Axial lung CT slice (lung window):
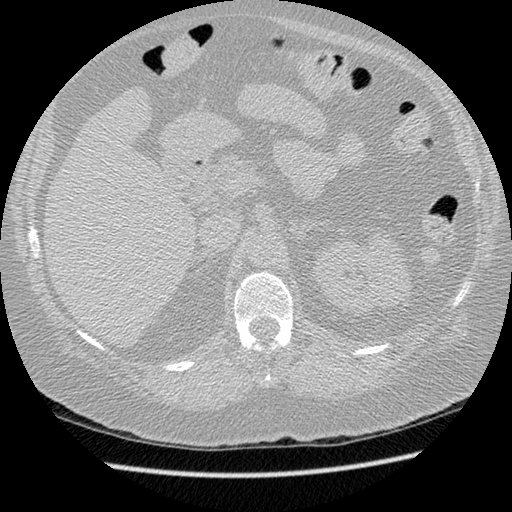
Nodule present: no